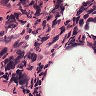
Metastatic tissue present: no